Interaction volume radius: 5 \u00c5
Interaction volume height: 25 \u00c5
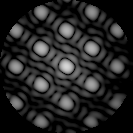
Disorder parameter: 0.06737